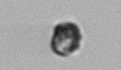
Label: Dinophyceae